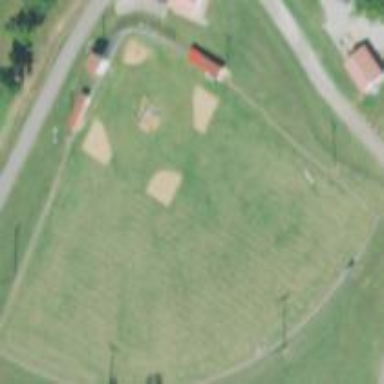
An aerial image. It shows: Baseball pitch for leisure and sports activities.